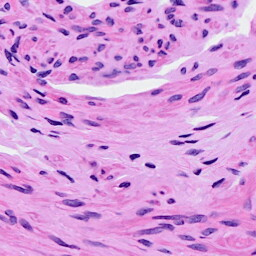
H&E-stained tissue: Ovarian